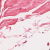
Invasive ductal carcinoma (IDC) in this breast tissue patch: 0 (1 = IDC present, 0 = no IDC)